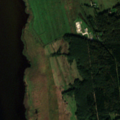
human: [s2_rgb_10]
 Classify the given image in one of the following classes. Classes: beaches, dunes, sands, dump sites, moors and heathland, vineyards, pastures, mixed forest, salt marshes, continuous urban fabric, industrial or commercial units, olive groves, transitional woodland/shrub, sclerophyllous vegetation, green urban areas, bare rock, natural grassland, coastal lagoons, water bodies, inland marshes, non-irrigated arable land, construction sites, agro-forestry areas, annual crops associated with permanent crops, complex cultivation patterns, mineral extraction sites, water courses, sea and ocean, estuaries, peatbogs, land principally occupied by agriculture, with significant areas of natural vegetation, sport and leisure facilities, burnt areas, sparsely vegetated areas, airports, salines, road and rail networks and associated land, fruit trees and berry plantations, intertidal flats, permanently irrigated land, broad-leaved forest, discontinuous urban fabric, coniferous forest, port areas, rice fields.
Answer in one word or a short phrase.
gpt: pastures, complex cultivation patterns, broad-leaved forest, coniferous forest, mixed forest, inland marshes, coastal lagoons